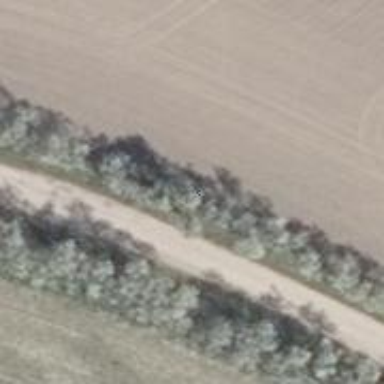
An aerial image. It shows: Row of trees in natural setting.